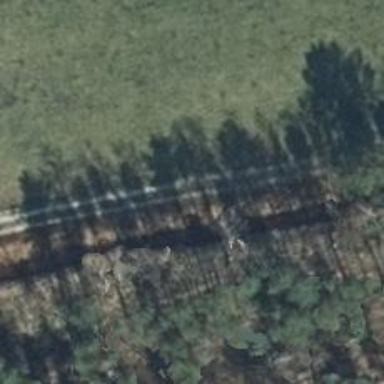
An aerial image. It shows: Track road with grade4 tracktype.